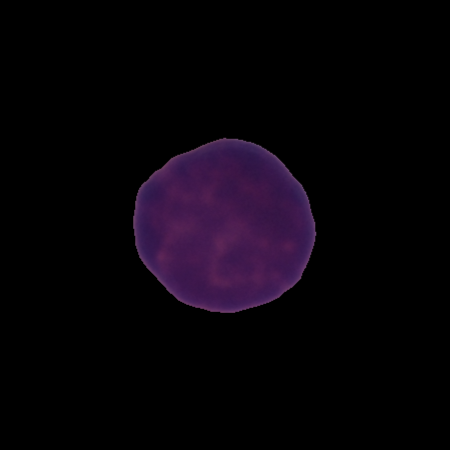
Label: healthy